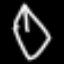
Label: diamond